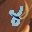
Label: 8